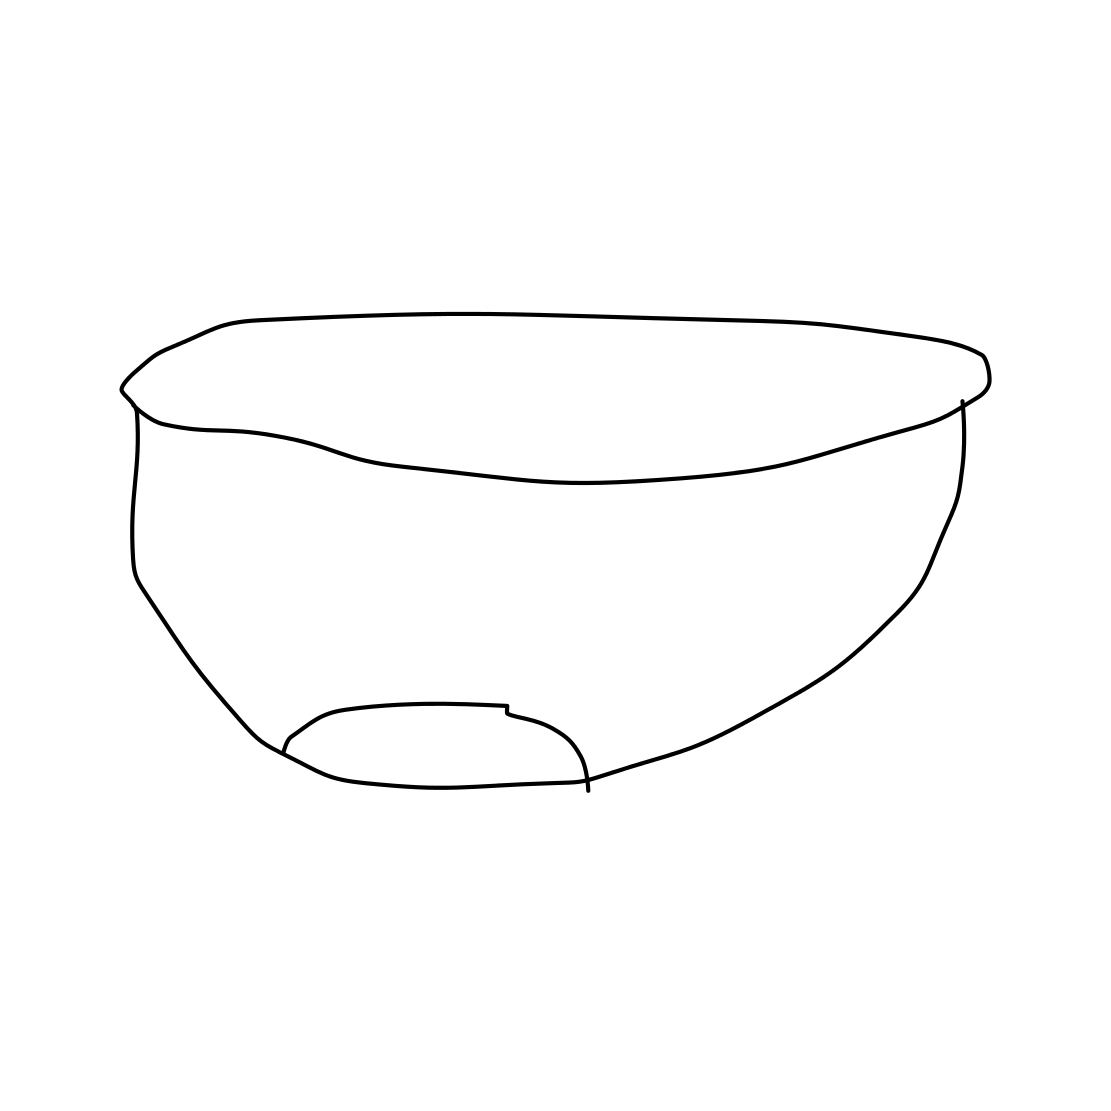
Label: bowl